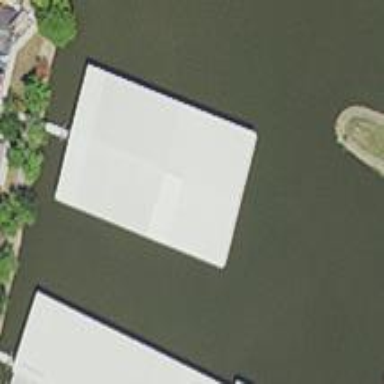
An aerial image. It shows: Boathouse building.